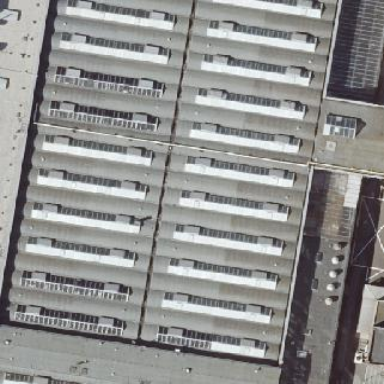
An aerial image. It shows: Industrial building.